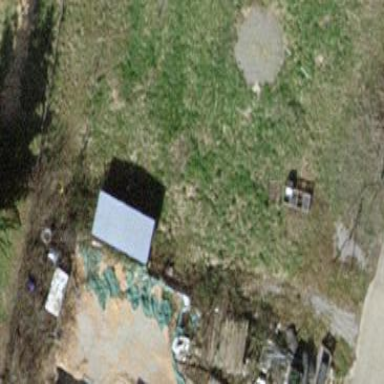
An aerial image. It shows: Greenhouse.